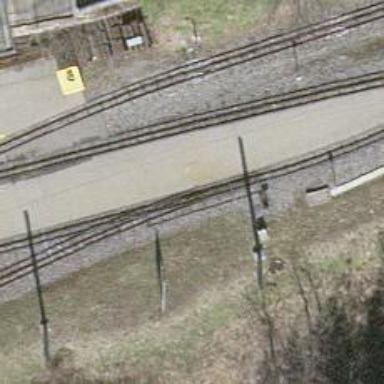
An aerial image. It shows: Railway switch.